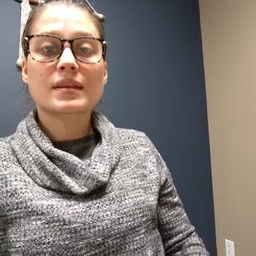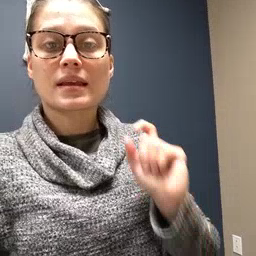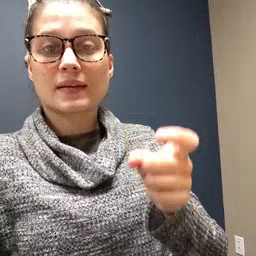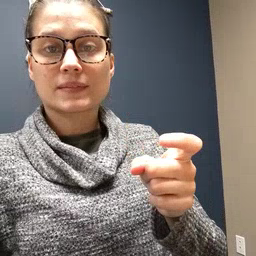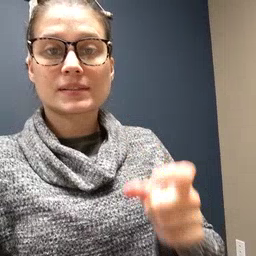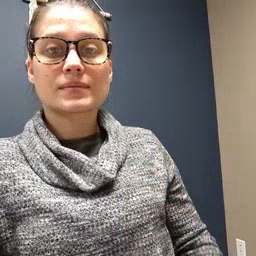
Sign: gift